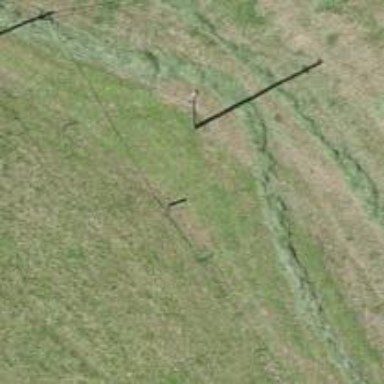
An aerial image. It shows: Utility pole as the man-made structure.